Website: walmart
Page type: payment
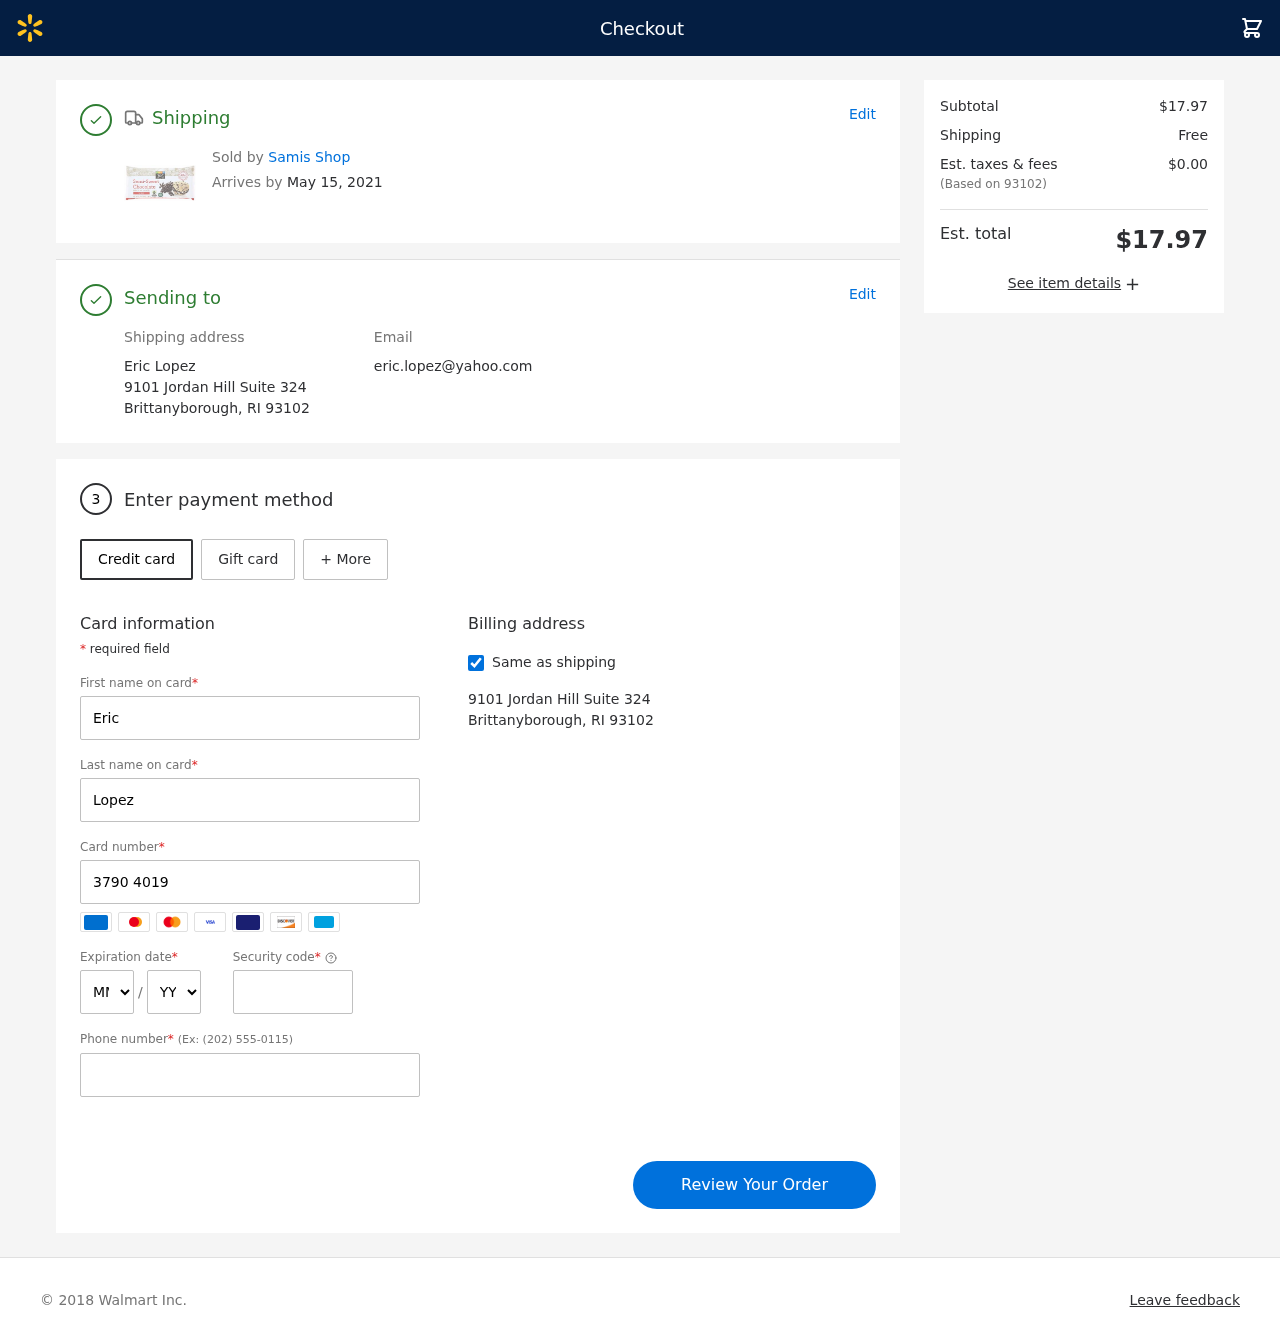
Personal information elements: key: PII_CARD_CVV
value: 0705
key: PII_CARD_EXPIRY_MONTH
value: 12
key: PII_CARD_EXPIRY_YEAR
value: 30
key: PII_CARD_NUMBER
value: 3790 4019 5402 689
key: PII_CITY_STATE_ZIP
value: Brittanyborough, RI 93102
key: PII_EMAIL
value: eric.lopez@yahoo.com
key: PII_FIRSTNAME
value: Eric
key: PII_FULLNAME
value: Eric Lopez
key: PII_LASTNAME
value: Lopez
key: PII_PHONE
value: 6974036153
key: PII_POSTCODE
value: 93102
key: PII_STREET
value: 9101 Jordan Hill Suite 324
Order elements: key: ORDER_DELIVERY_DATE
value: May 15, 2021
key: ORDER_SUBTOTAL
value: $17.97
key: ORDER_SHIPPING_COST
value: Free
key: ORDER_TAX
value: $0.00
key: ORDER_TOTAL
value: $17.97